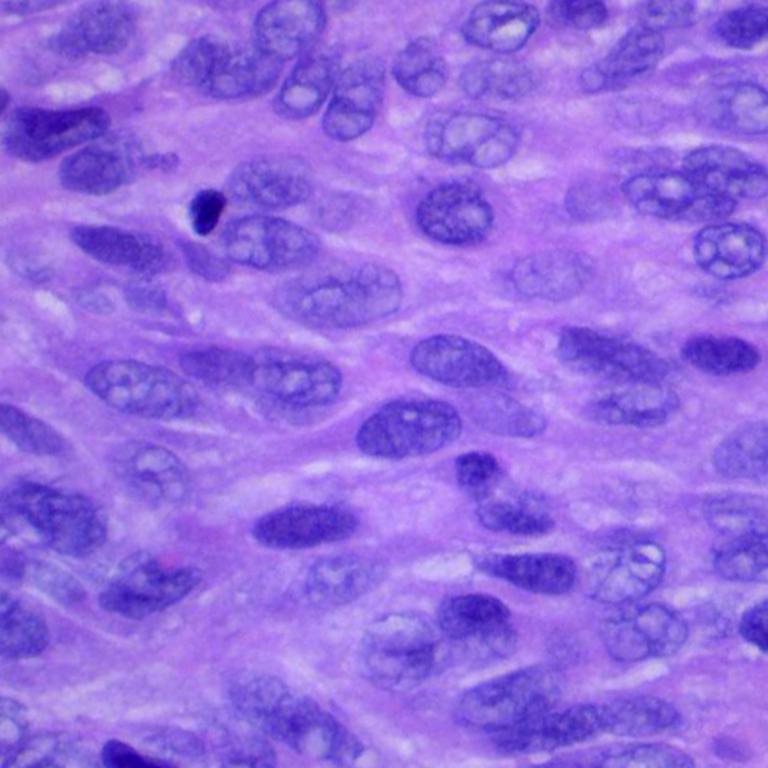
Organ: lung
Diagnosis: squamous carcinomas